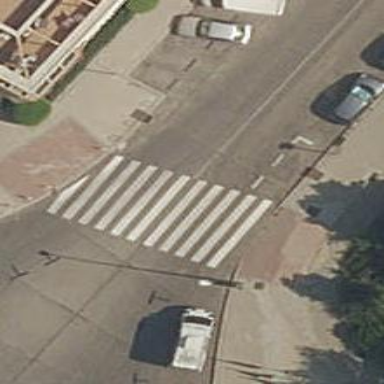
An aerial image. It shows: Uncontrolled crossing on the road.